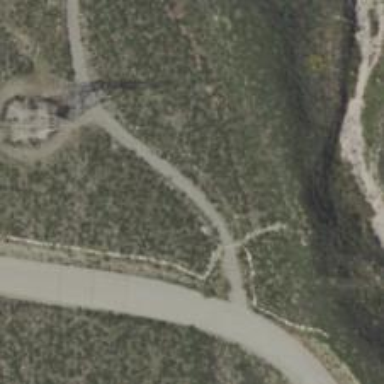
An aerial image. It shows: Track known as Power line road.